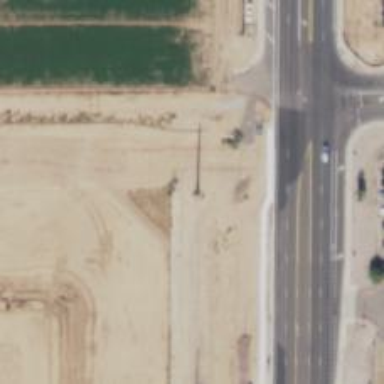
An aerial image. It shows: Power pole.